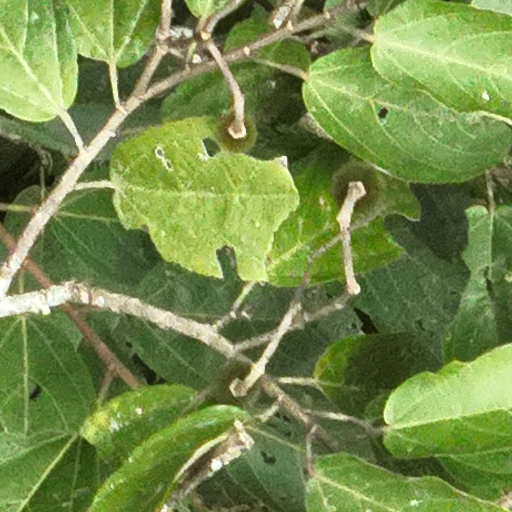
Species: Apeiba membranacea
GBIF accepted scientific name: Apeiba membranacea
Crown area (m\u00b2): 112.5